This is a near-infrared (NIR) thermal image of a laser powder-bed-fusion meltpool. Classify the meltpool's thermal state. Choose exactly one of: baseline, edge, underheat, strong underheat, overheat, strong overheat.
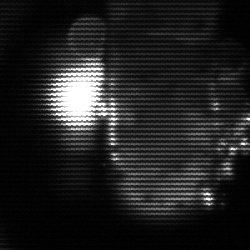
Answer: strong underheat